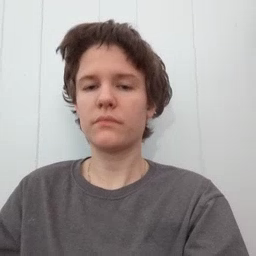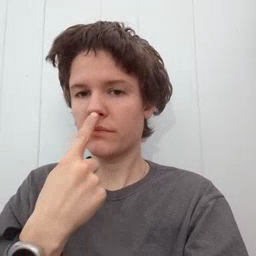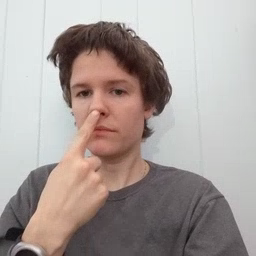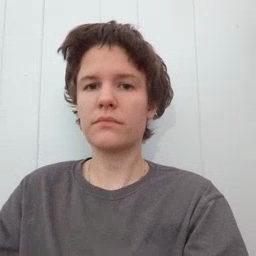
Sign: nose